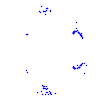
Particle: proton